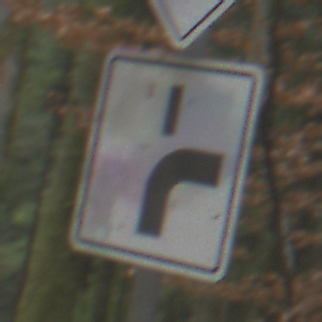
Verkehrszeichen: VerlaufVorfahrtsstrasse8
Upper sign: Vorfahrtsstrasse
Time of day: Midday
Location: Outdoor (Nature)
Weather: Overcast
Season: NotSpecified
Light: Natural